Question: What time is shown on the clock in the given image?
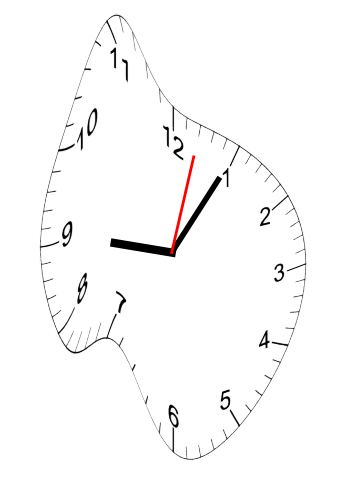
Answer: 09:05:02